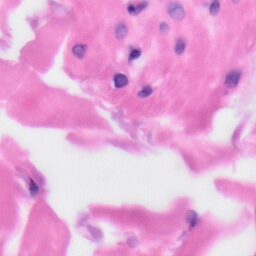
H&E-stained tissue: Skin